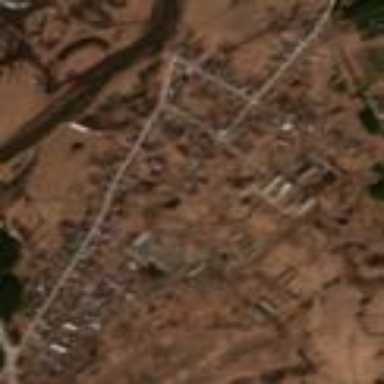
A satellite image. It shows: Village area.